Field crop: maize
Growth stage: 2
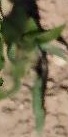
Species: maize